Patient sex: M
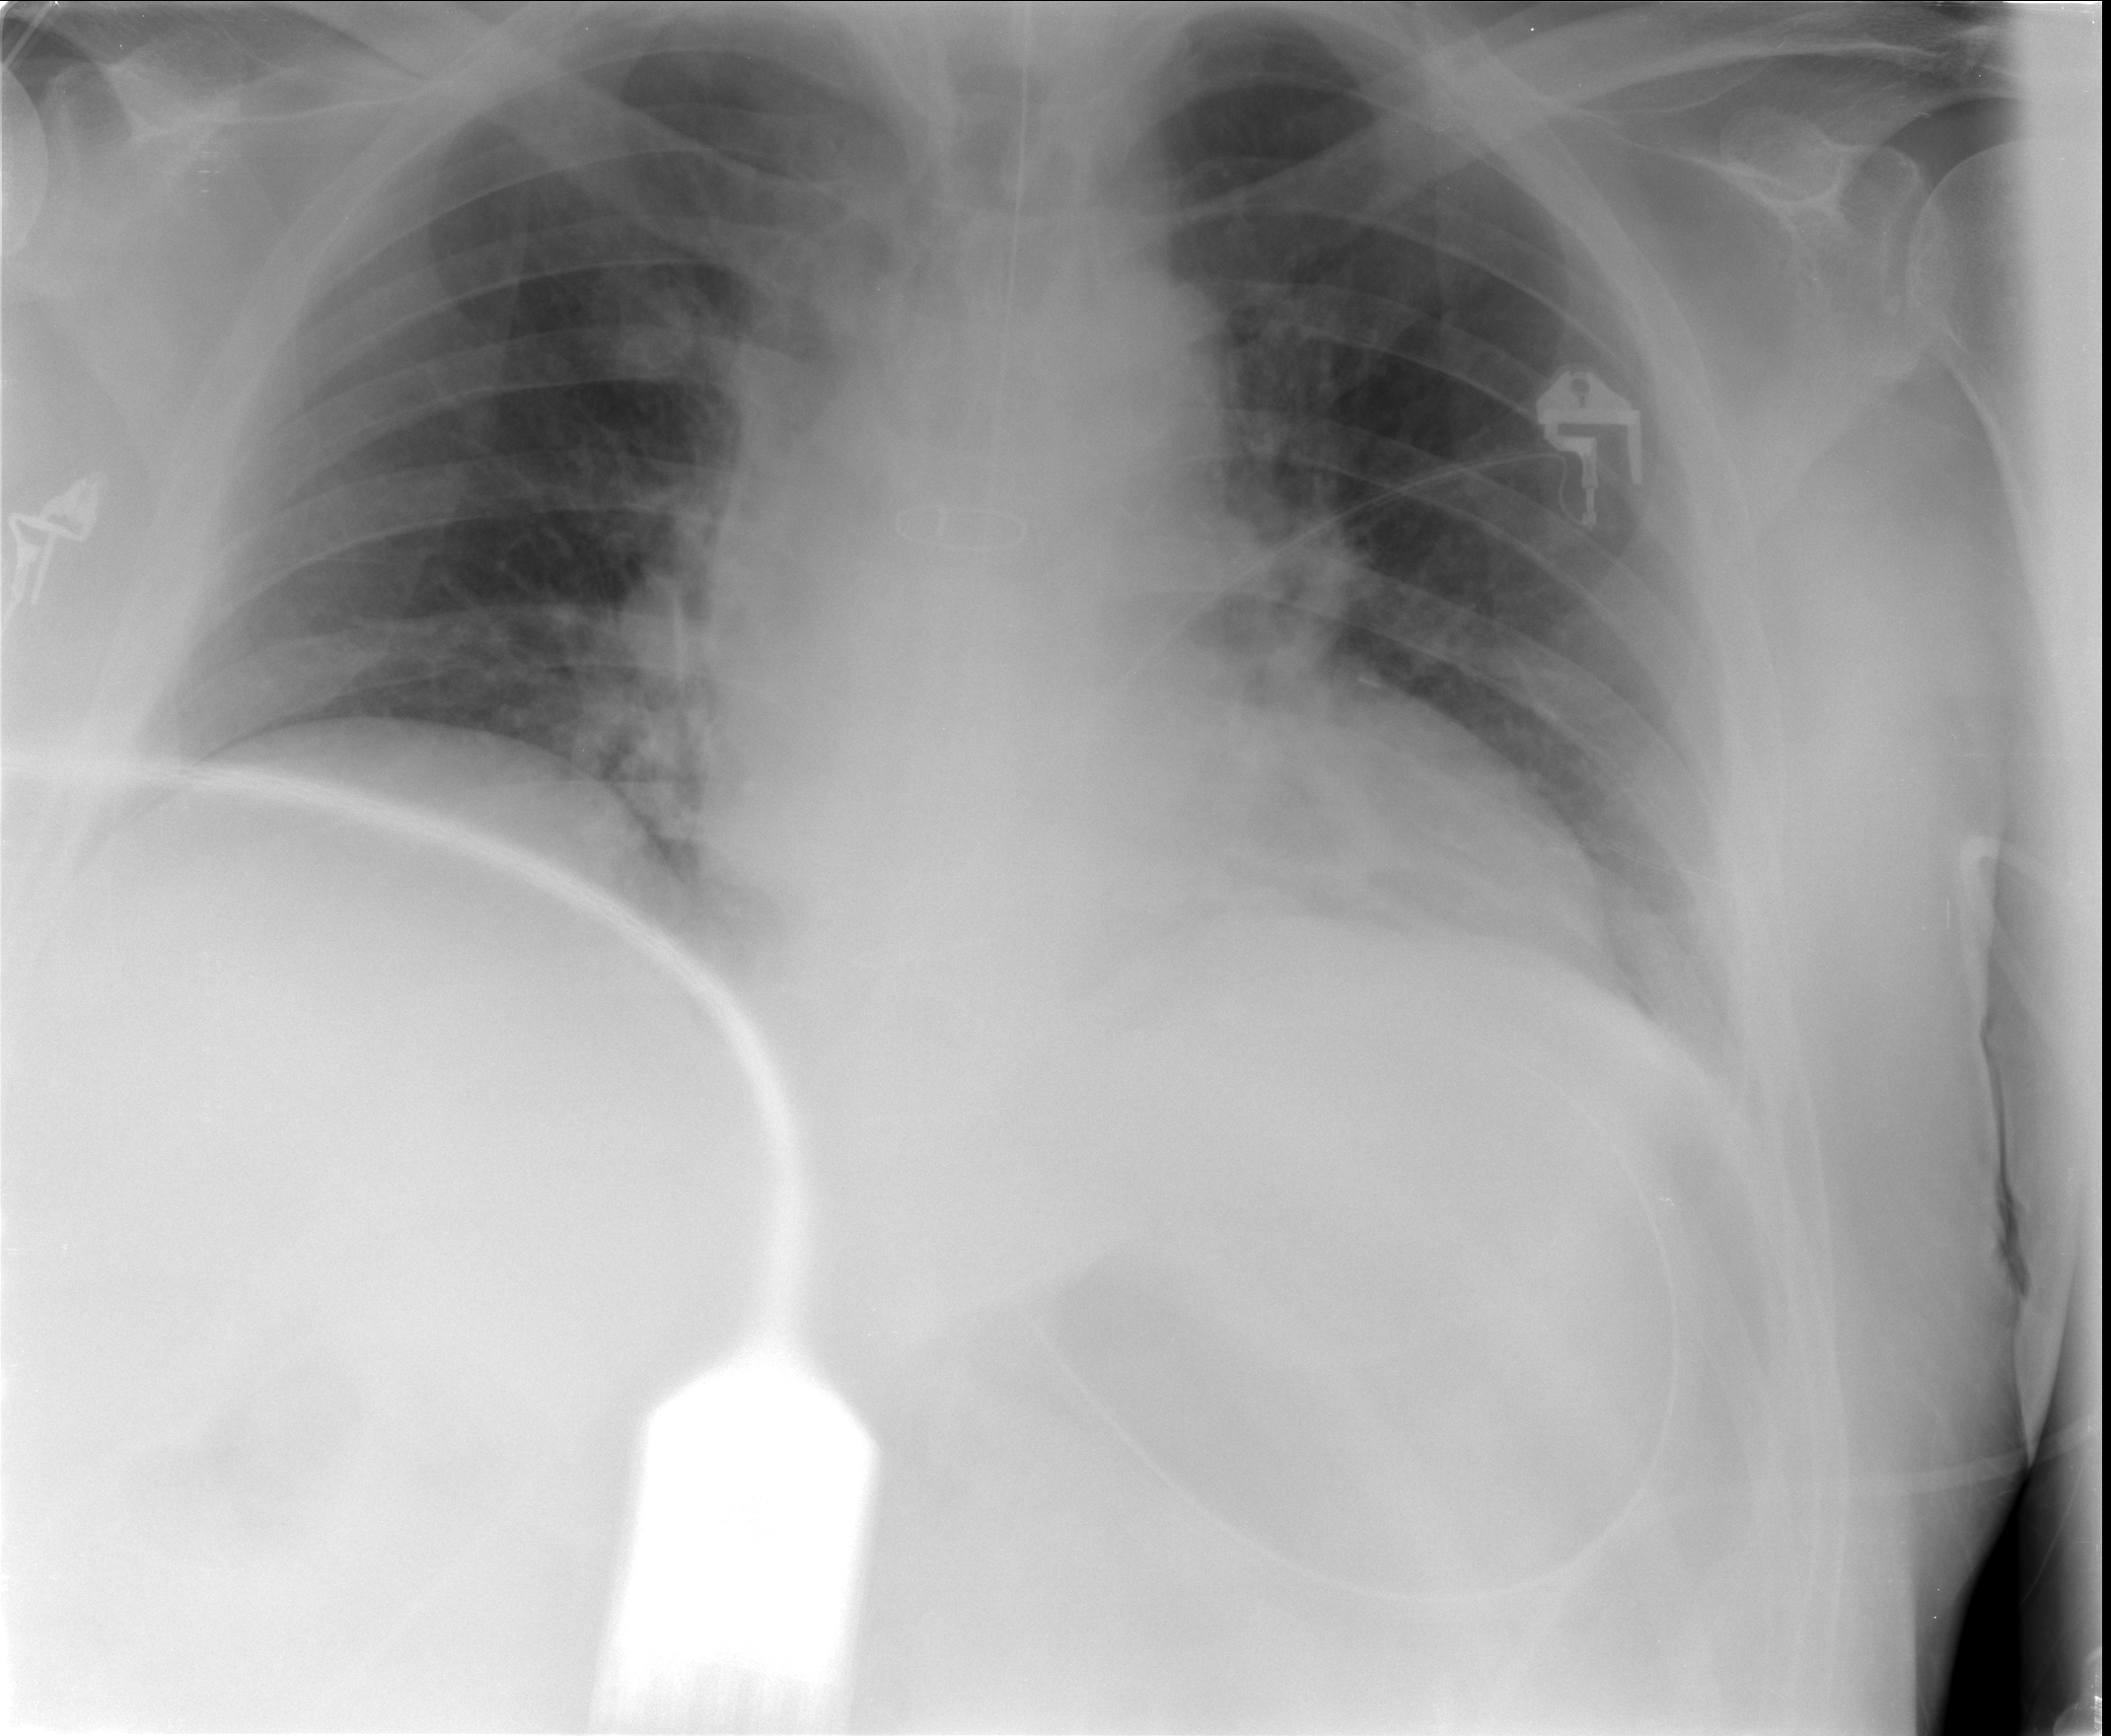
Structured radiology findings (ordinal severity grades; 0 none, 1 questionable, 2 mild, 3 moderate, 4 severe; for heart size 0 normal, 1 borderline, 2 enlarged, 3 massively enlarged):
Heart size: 0
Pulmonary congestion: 0
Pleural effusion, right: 0
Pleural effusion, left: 0
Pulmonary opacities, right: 0
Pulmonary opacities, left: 0
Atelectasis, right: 2
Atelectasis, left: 2